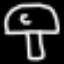
Label: mushroom